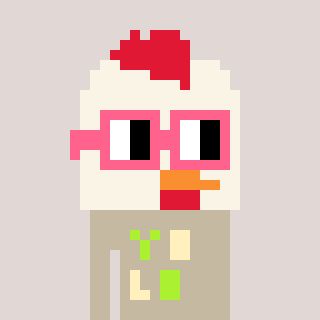
a pixel art character with square pink glasses, a chicken-shaped head and a bege-colored body on a warm background